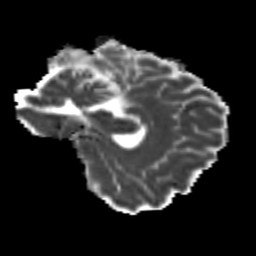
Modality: MD
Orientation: sagittal
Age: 25
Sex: female
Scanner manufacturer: siemens
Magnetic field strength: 3 T
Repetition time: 3.5 s
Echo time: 0.104 s